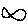
Label: fish